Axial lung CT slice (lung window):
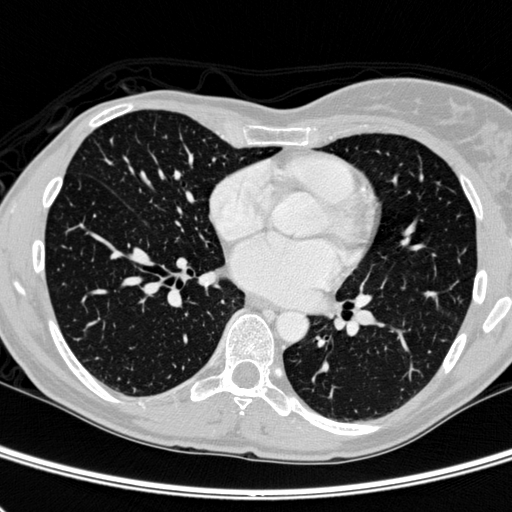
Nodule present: no